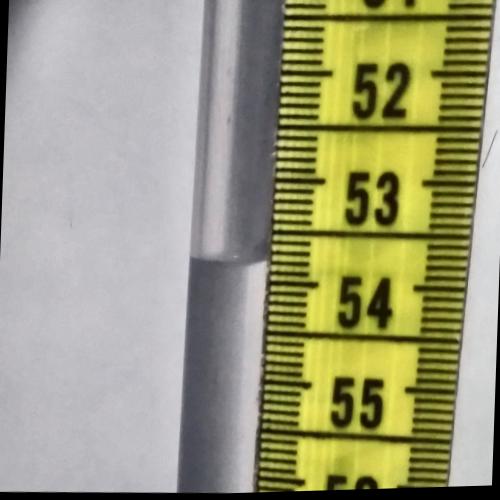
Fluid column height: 53.8 cm